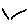
Label: line